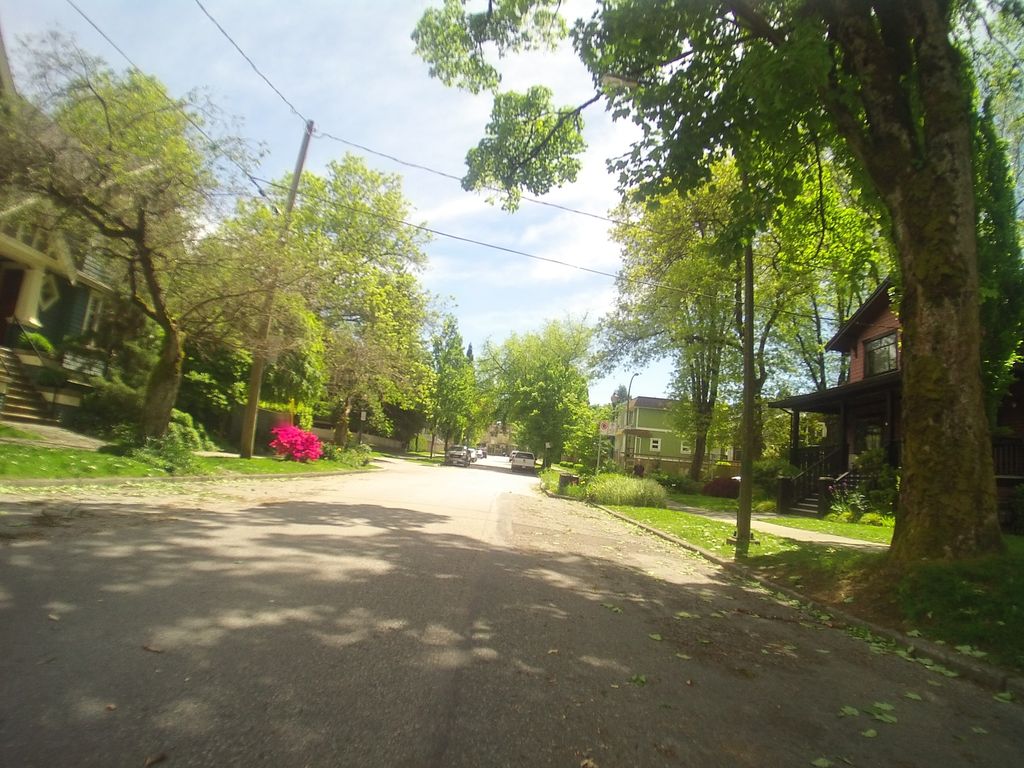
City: vancouver